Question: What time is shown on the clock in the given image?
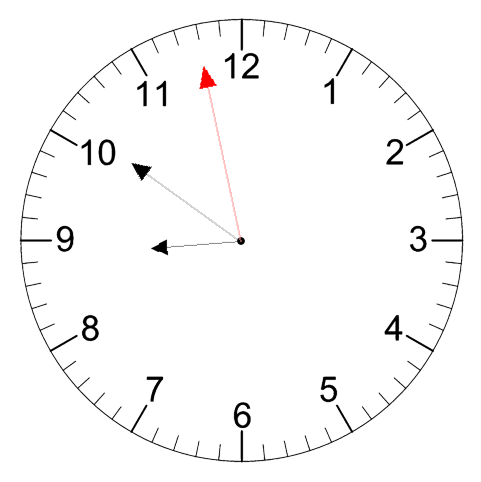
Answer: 08:50:58